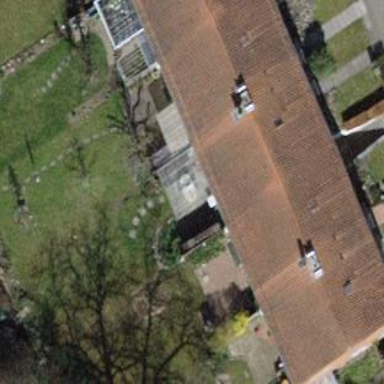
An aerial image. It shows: Building with tiled roof.